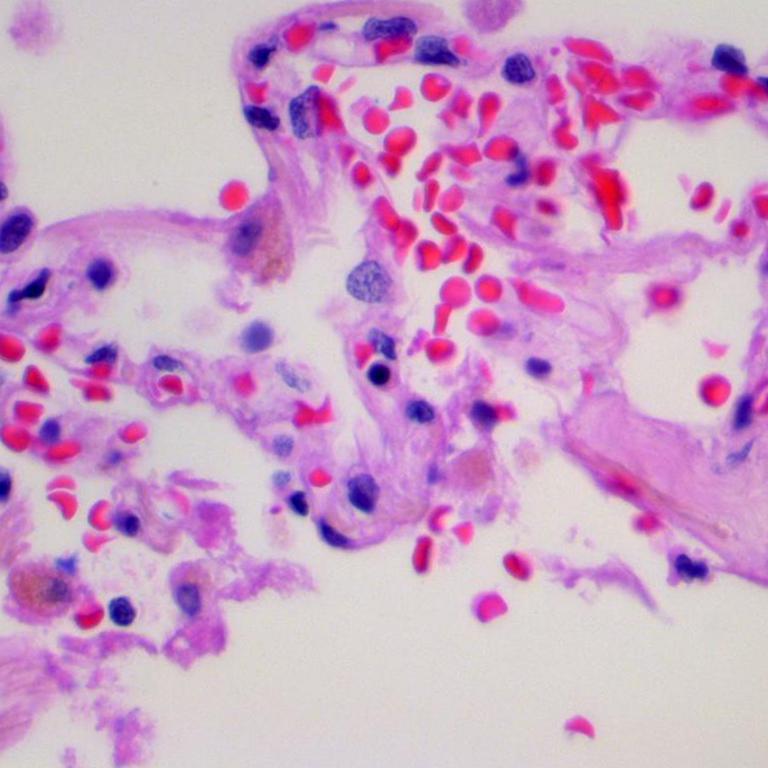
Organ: lung
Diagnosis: benign